Question: I am trying to access 'requestWindowFeature()' from another Class called 'MyFunctions'
here is my MyFunctions Class
'''
public class MyFunctions {
Context context;
public MyFunctions(Context c)
{
c = context;
}
public void hideBars(Context context)
{
//HIDING TOP TITLE TAB
context.requestWindowFeature(Window.FEATURE_NO_TITLE);
//HIDING TOP TOOL BAR
context.getWindow().setFlags(
WindowManager.LayoutParams.FLAG_FULLSCREEN,
WindowManager.LayoutParams.FLAG_FULLSCREEN);
}
}
'''
but it showing an error like this

What should i do to access 'requestWindowFeature()' and 'getWindow()' from another class ?
Best answer will be apreciated!
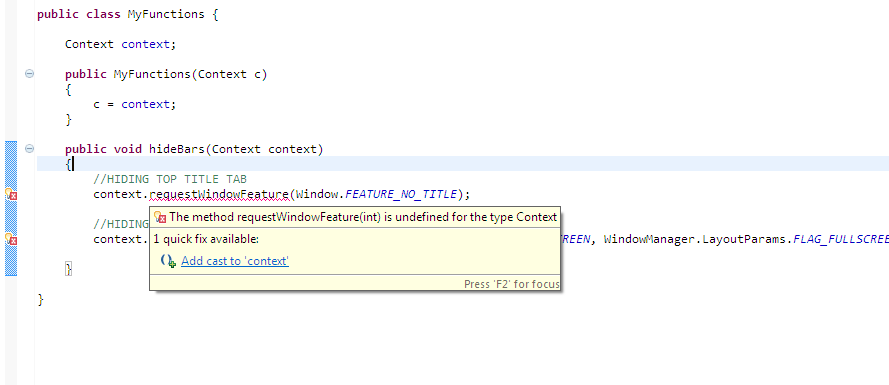
Answer: 'getWindow()' and 'requestWindowFeature()' are methods of 'Activity' not 'Context'.
Pass a reference of the 'Activity' to your class / method.
'''
public void hideBars(Activity activity)
{
//HIDING TOP TITLE TAB
activity.requestWindowFeature(Window.FEATURE_NO_TITLE);
//HIDING TOP TOOL BAR
activity.getWindow().setFlags(
WindowManager.LayoutParams.FLAG_FULLSCREEN,
WindowManager.LayoutParams.FLAG_FULLSCREEN);
}
'''